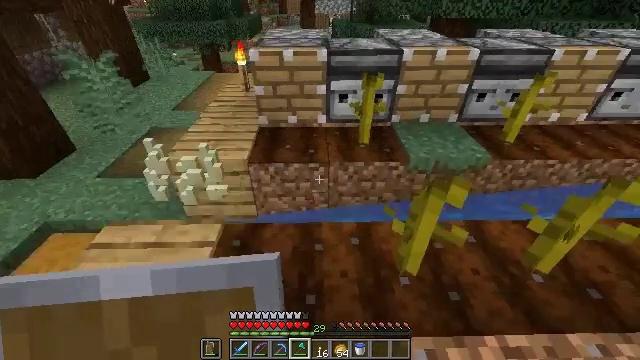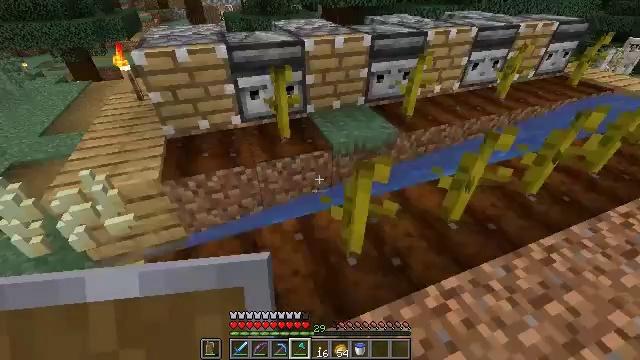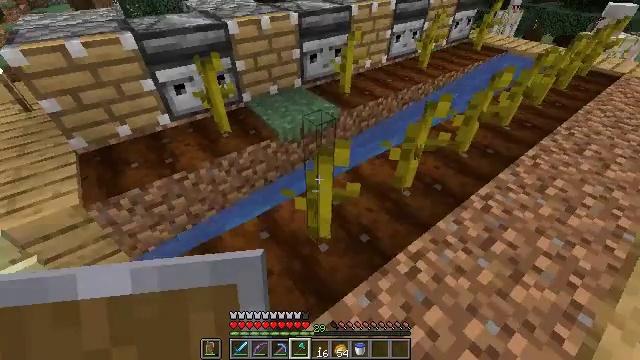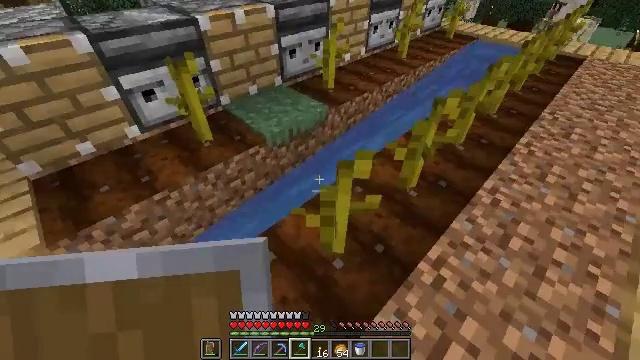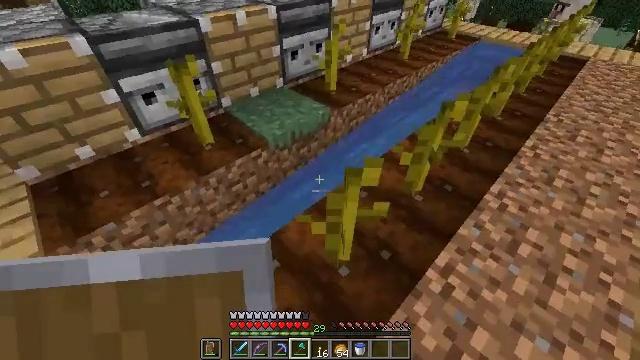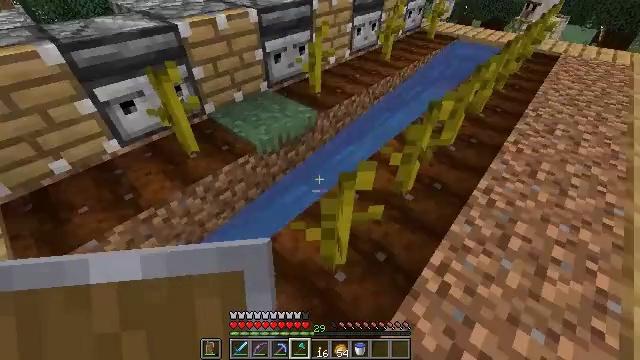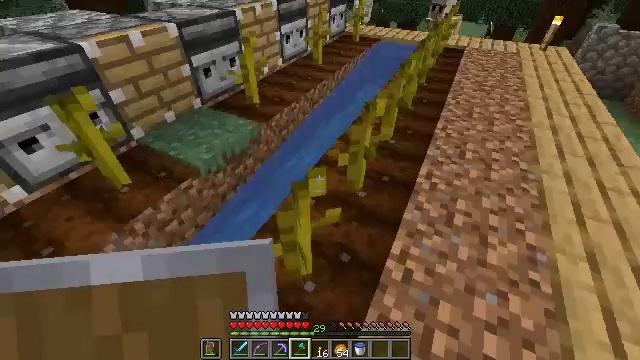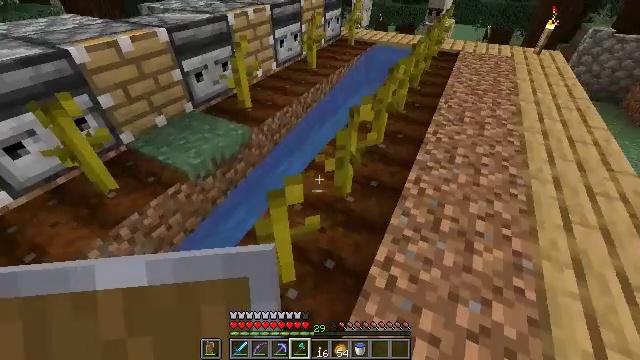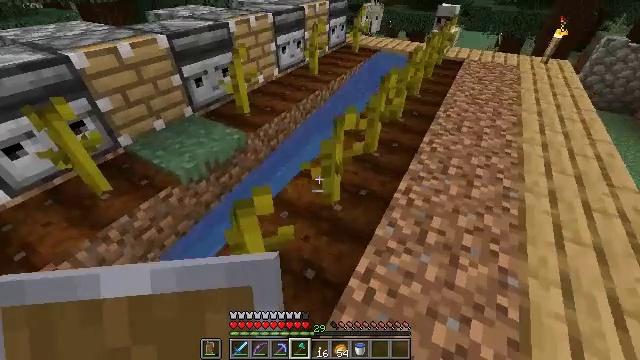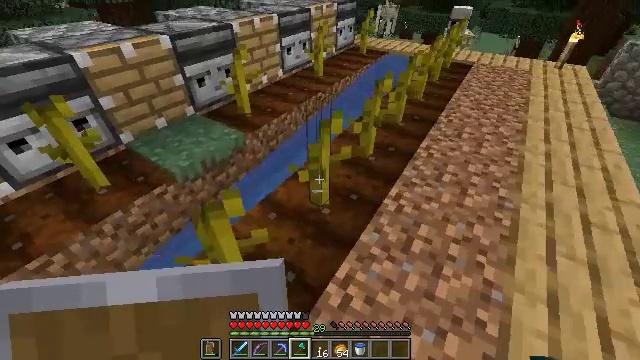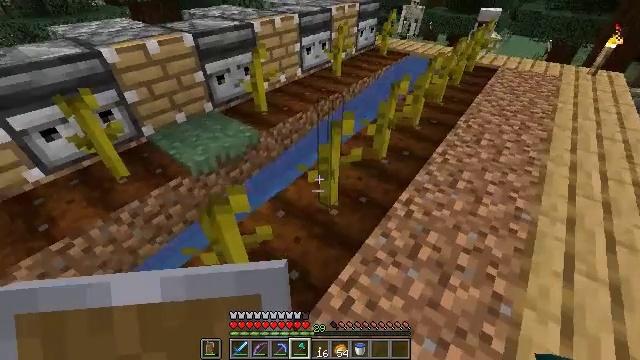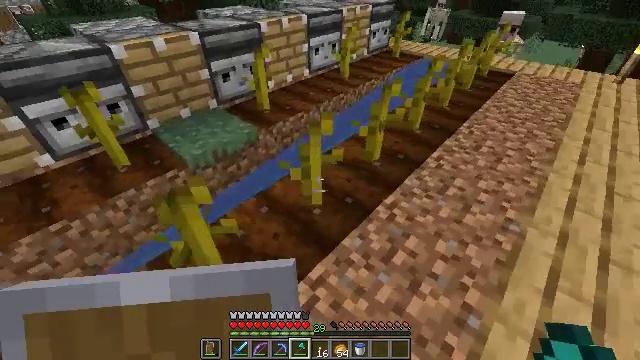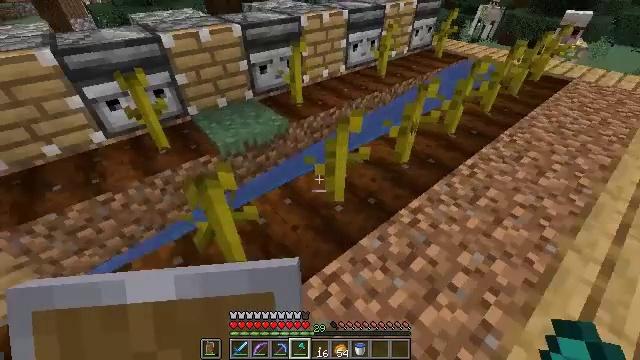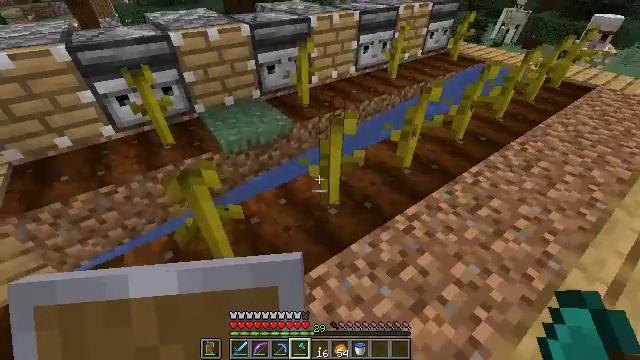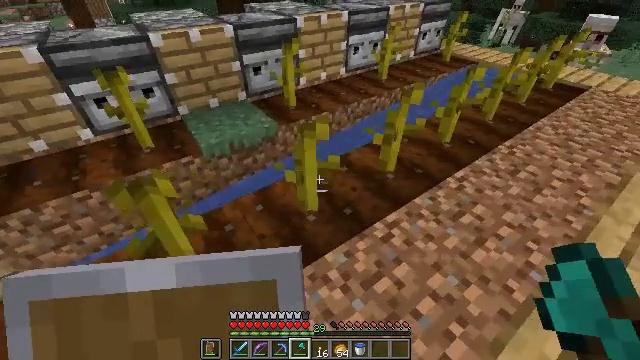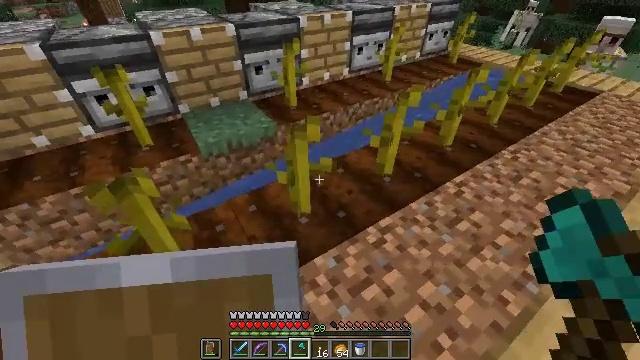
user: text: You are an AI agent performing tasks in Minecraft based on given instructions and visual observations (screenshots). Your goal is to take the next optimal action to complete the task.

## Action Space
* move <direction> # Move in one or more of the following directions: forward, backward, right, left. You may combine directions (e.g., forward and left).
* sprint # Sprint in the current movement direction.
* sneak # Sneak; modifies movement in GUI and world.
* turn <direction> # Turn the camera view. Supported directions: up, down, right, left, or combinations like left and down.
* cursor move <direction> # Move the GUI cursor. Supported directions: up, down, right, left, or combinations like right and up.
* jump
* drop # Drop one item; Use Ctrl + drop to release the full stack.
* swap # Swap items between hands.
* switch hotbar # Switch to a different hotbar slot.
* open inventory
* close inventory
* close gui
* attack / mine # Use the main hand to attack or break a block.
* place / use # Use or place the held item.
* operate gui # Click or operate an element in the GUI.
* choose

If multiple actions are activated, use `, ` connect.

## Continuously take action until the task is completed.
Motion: motion action
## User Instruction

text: Harvest the pumpkin stem by left-clicking.
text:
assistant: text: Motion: move forward and move left, turn right and down
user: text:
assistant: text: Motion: move forward and move left, turn right and down
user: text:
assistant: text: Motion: move forward, turn right and down
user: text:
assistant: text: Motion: no_op
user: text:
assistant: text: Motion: turn right
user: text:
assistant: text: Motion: move right, turn right and up
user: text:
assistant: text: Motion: move right
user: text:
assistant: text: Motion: move right, turn left and up
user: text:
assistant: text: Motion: move right, turn left
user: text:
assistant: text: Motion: move right, turn left
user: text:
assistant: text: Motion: move right, turn left
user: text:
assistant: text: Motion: move forward and move right, turn left
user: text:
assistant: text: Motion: move forward and move right, turn left
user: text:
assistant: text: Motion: no_op
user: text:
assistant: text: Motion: turn left
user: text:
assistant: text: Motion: turn left
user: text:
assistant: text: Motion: turn left and up
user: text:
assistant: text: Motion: no_op
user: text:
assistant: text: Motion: turn left
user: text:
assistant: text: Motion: turn up
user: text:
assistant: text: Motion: attack / mine
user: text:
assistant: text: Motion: attack / mine
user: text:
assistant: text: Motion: no_op
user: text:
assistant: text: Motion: move forward
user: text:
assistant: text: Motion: move forward and move right
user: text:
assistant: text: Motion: move forward and move right
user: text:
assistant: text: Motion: move forward and move right
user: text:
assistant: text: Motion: move forward, turn right
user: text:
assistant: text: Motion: move forward and move right, turn right and down
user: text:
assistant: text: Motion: move right, turn right